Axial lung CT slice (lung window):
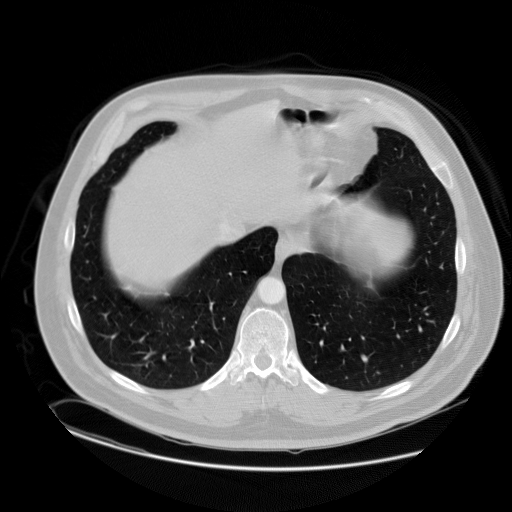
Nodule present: no